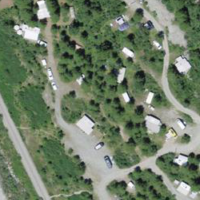
EUNIS habitat code: 53
Species observed at this site:
Chamaenerion angustifolium
Larix decidua
Fringilla coelebs
Chamaenerion fleischeri